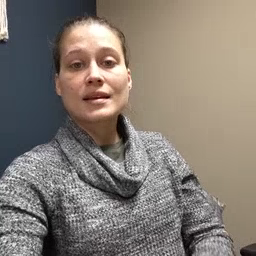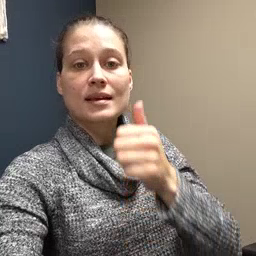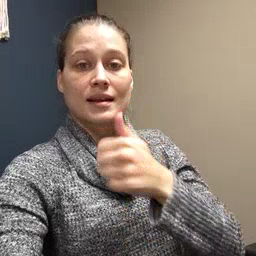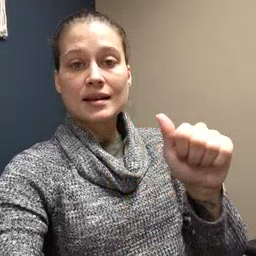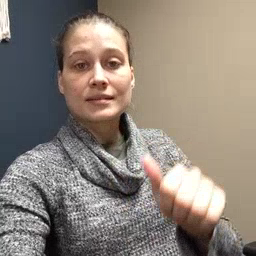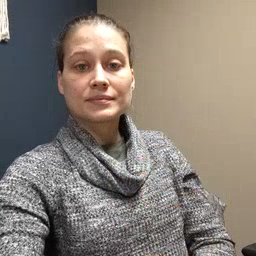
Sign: any